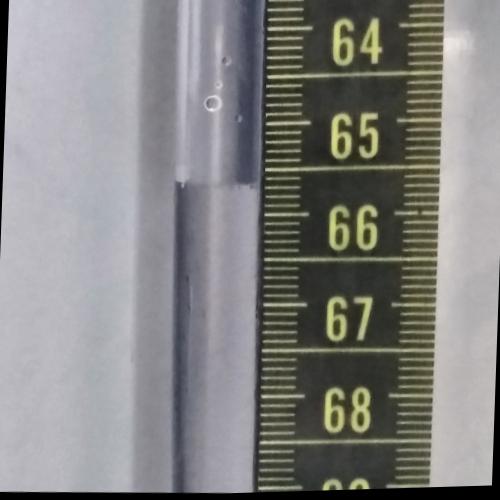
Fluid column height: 65.7 cm